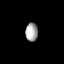
Tissue: lung
Cell type: Epithelial cells
Senescence score: 0.1653
Nuclear area (px): 230
Mean DAPI intensity: 162.239